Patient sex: M
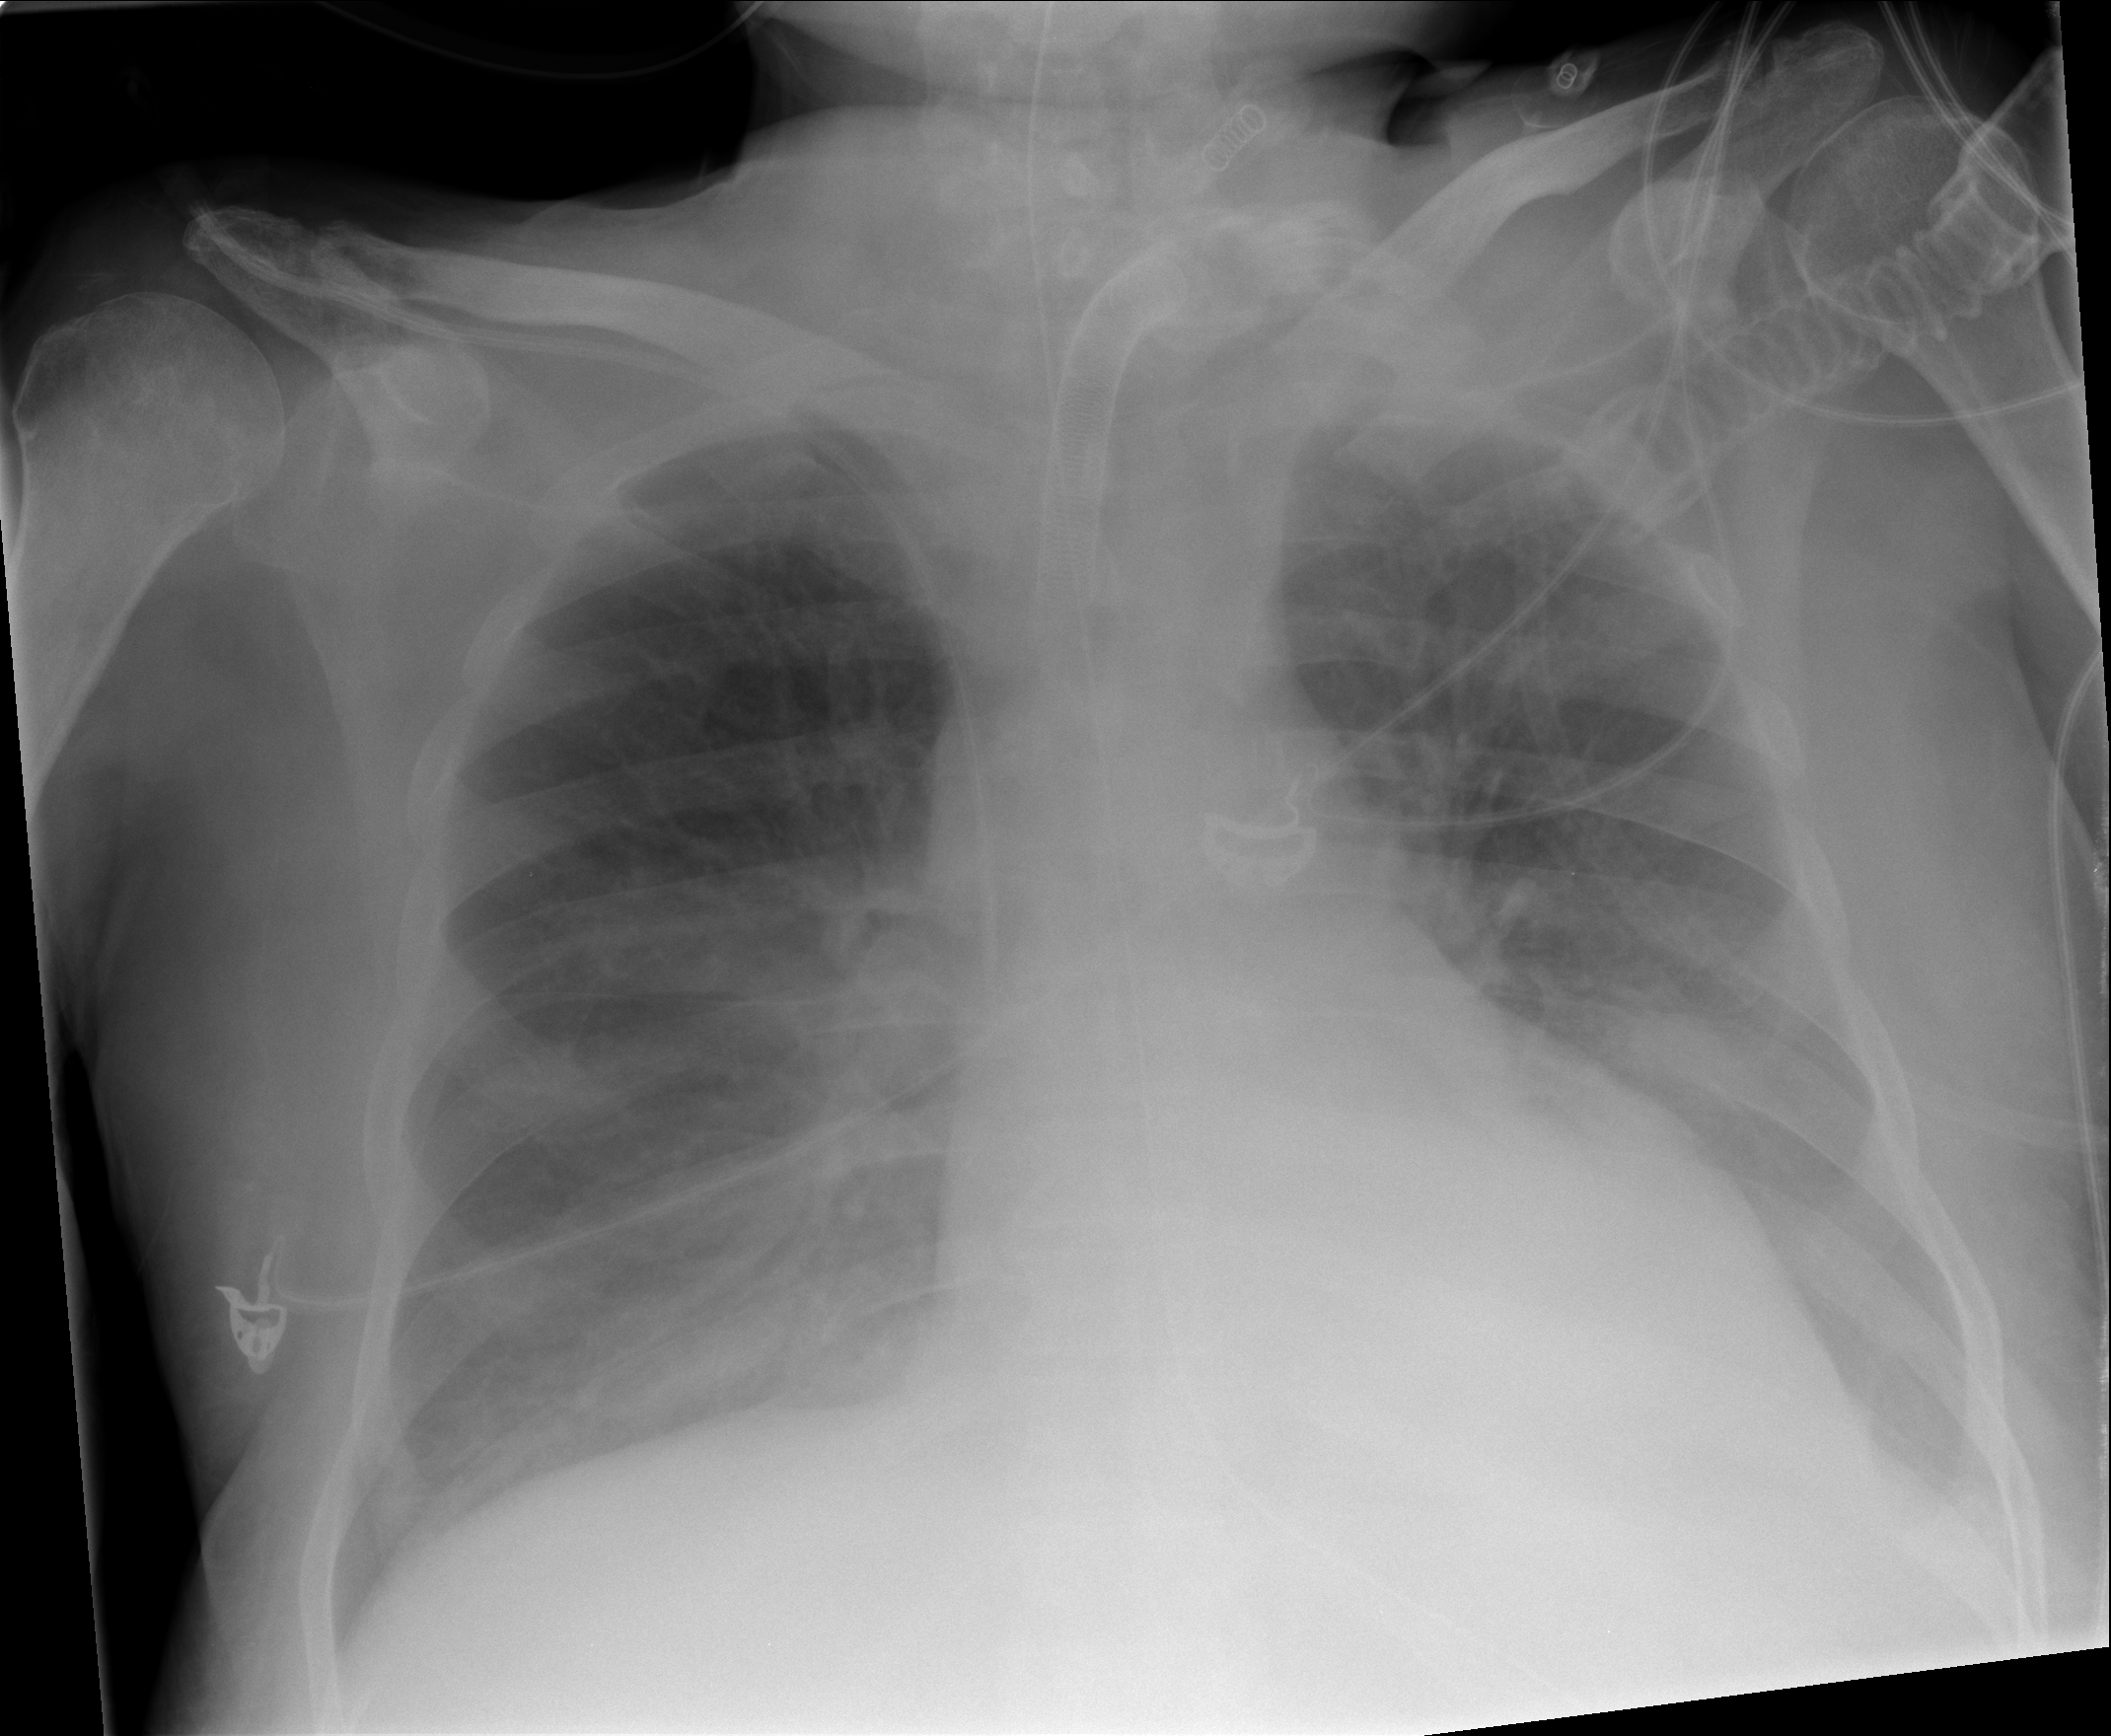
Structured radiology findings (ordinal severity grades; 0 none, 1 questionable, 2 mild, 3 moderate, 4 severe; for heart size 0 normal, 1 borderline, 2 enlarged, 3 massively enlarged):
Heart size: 2
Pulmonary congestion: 2
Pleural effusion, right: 0
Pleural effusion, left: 1
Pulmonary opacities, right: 0
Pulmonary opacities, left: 0
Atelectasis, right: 0
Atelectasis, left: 0